Field crop: maize
Growth stage: 2
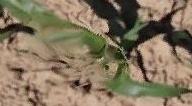
Species: maize